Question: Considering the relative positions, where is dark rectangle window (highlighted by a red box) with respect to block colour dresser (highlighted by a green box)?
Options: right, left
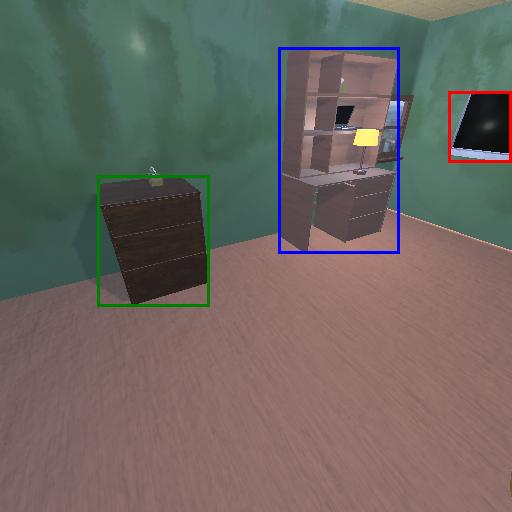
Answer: right